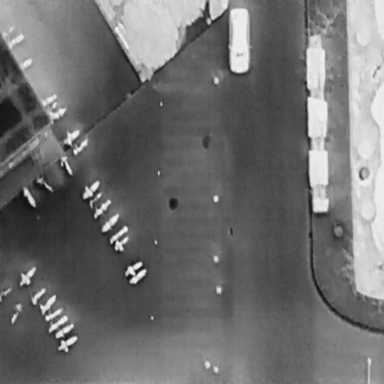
There are 28 objects shown in the infrared image, including a Car, and 27 Bicycles.